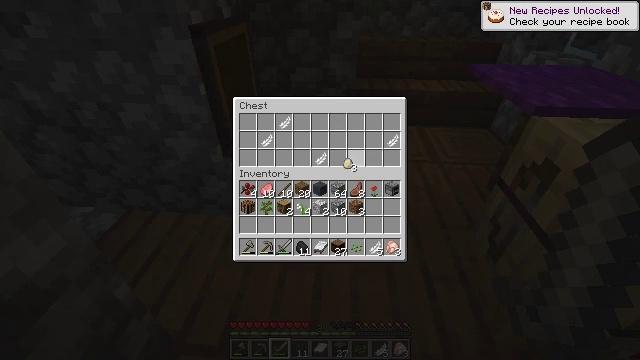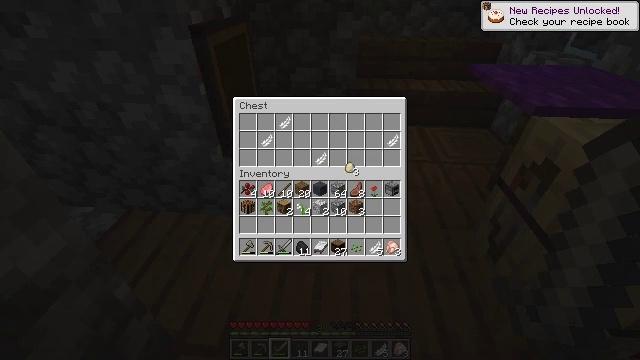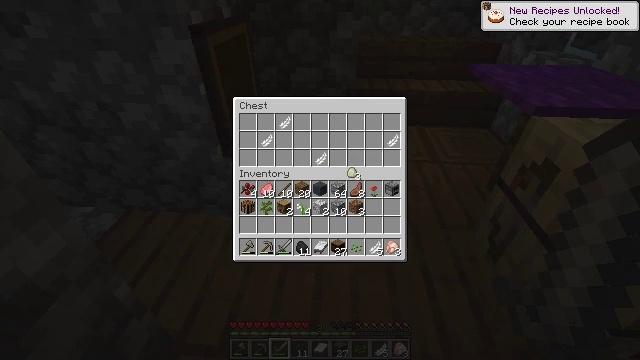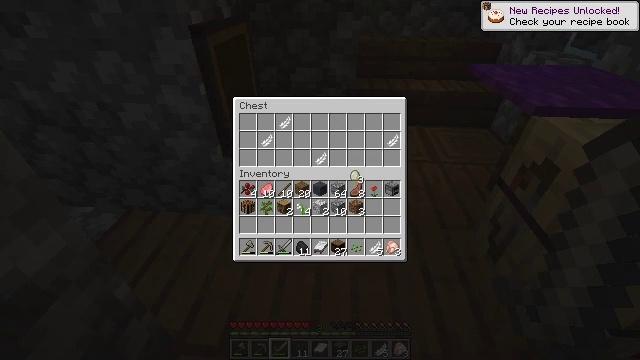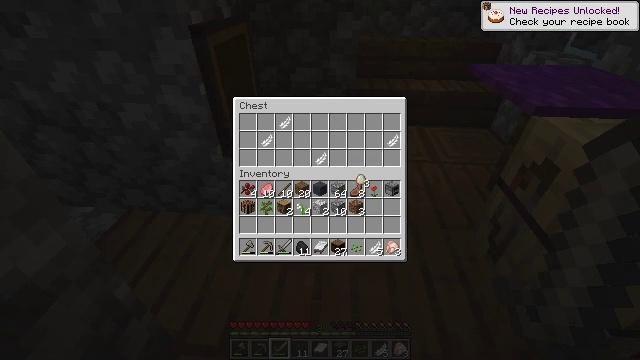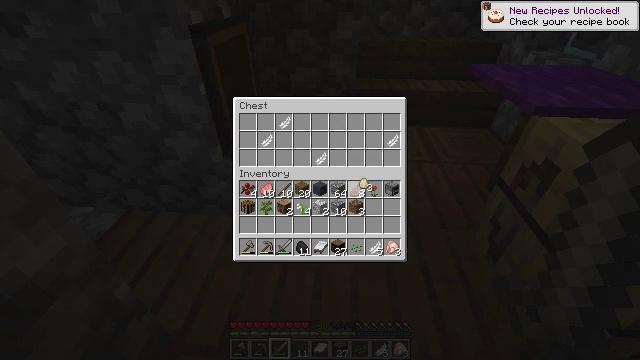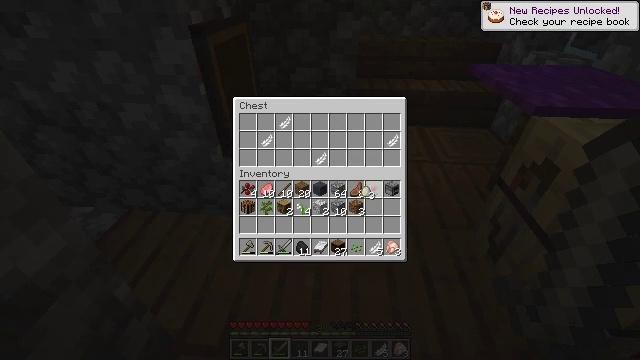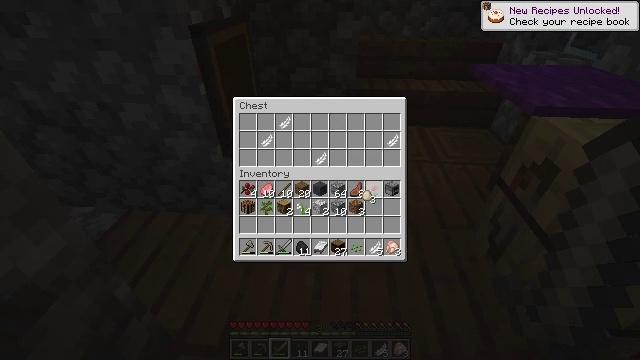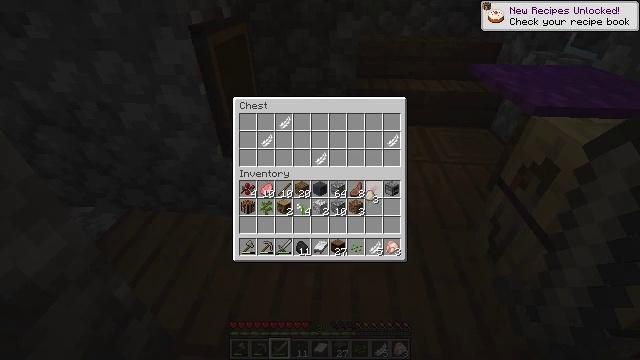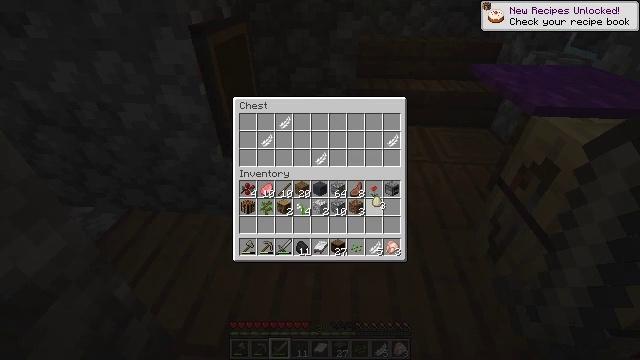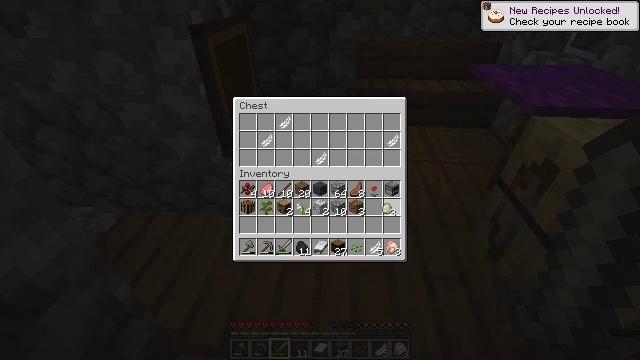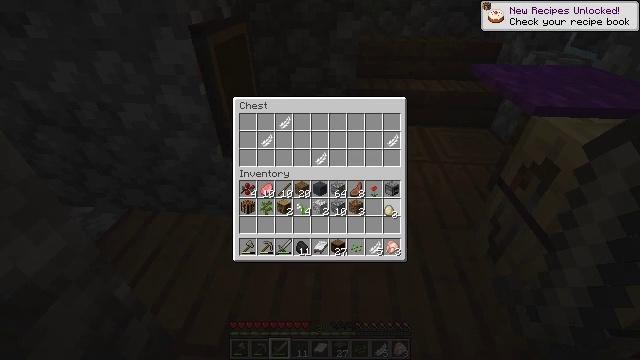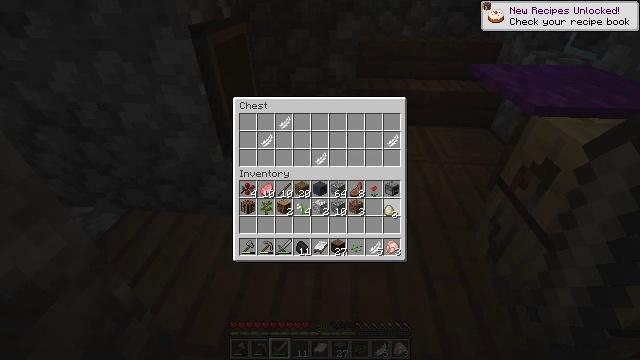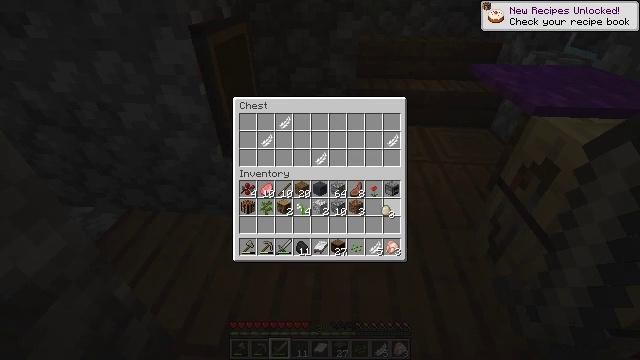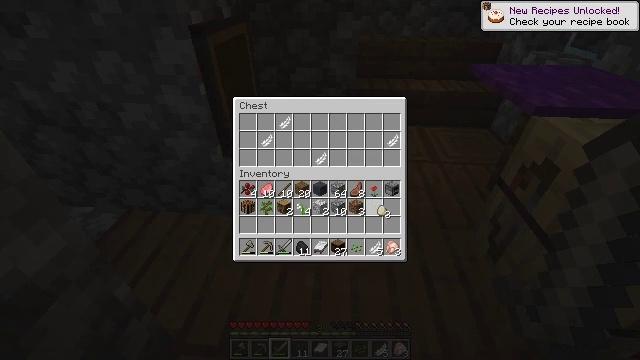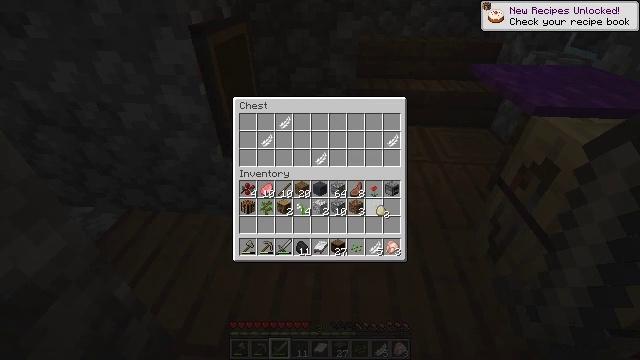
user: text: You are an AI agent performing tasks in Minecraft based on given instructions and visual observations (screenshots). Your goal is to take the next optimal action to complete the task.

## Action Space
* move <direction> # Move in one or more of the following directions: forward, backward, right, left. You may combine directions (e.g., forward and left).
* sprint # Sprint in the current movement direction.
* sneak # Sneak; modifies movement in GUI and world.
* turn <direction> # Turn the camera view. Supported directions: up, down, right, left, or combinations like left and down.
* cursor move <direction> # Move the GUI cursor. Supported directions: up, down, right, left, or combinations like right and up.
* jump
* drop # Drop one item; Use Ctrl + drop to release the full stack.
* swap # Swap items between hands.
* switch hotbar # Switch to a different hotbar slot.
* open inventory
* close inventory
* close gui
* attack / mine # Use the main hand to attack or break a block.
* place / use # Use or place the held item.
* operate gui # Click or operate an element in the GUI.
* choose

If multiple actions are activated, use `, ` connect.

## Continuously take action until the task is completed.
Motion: motion action
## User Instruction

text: Left click on the fletching table to mine it.
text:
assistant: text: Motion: no_op
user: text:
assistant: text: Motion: no_op
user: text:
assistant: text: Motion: no_op
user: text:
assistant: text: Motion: no_op
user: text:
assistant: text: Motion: no_op
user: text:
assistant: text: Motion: cursor move down
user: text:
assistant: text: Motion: no_op
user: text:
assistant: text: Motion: no_op
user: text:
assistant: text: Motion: cursor move right
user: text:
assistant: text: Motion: cursor move right and down
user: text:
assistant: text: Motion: no_op
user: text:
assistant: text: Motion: no_op
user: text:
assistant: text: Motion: no_op
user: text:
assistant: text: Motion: no_op
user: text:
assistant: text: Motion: no_op
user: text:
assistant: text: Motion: no_op
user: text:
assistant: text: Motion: no_op
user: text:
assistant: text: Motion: operate gui
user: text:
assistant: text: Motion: operate gui
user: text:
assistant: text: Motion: no_op
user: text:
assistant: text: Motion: cursor move up
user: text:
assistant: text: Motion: cursor move up
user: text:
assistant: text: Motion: cursor move up
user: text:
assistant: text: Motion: cursor move up
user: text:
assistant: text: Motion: no_op
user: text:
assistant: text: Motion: no_op
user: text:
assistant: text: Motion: no_op
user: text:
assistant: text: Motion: no_op
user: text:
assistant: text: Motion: operate gui
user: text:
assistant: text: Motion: operate gui